Question: Can anyone me figure out why I'm getting this error and spot my mistake here?
I read the error message but I can't spot the different data types? What am I missing?
'''
CREATE TABLE STAFF (
StaffLastname NVARCHAR(100) NOT NULL,
StaffFirstName NVARCHAR(100) NOT NULL,
StaffID NVARCHAR(100) NOT NULL,
PRIMARY KEY (StaffID)
);
CREATE TABLE WAREHOUSE(
WarehouseLocation NVARCHAR(100) NOT NULL,
PRIMARY KEY (WarehouseLocation)
);
CREATE TABLE CUSTOMER (
CustomerID NVARCHAR(50),
CustomerName NVARCHAR(100) NOT NULL,
CustomerAddress NVARCHAR(100) NOT NULL,
CustomerCity NVARCHAR(100) NOT NULL,
PRIMARY KEY (CustomerID)
);
CREATE TABLE COURSE (
CourseID NVARCHAR(25),
CourseName NVARCHAR(100) NOT NULL,
PRIMARY KEY (CourseID)
);
CREATE TABLE COURSE_OFFERING (
WarehouseLocation NVARCHAR(100) NOT NULL,
CourseID NVARCHAR(25) NOT NULL,
CourseDate DATE CHECK (LEN(CourseDate) = 8),
PRIMARY KEY (WarehouseLocation,CourseID,CourseDate),
FOREIGN KEY (CourseID) REFERENCES COURSE,
FOREIGN KEY (WarehouseLocation) REFERENCES WAREHOUSE
);
CREATE TABLE BOOKING (
CustomerID NVARCHAR(50) NOT NULL,
WarehouseLocation NVARCHAR(100) NOT NULL,
CourseID NVARCHAR(25) NOT NULL,
CourseDate DATE CHECK (LEN(CourseDate) = 8),
BookingDate DATE CHECK (LEN(BookingDate) = 8),
PaymentAmount MONEY CHECK (PaymentAmount > 0) NOT NULL,
Review NVARCHAR(100) NULL,
PRIMARY KEY (CustomerID, WarehouseLocation, CourseID, CourseDate),
FOREIGN KEY (WarehouseLocation, CourseID, CourseDate) REFERENCES COURSE_OFFERING,
FOREIGN KEY (CustomerID) REFERENCES CUSTOMER
);
CREATE TABLE STAFF_ALLOCATION (
StaffID NVARCHAR(100) NOT NULL,
CourseDate DATE CHECK (LEN(CourseDate) = 8),
WarehouseLocation NVARCHAR(100) NOT NULL,
CourseID NVARCHAR(25) NOT NULL,
PRIMARY KEY (StaffID, CourseDate, CourseID, WarehouseLocation),
FOREIGN KEY (StaffID) REFERENCES STAFF,
FOREIGN KEY (CourseDate, WarehouseLocation, CourseID) REFERENCES COURSE_OFFERING
);
ERROR MSG - - -- - - - - - - - - - -
'''
> (1 row affected)
Msg 1778, Level 16, State 0, Line 65 Column 'COURSE_OFFERING.WarehouseLocation' is not the same data type as
referencing column 'STAFF_ALLOCATION.CourseDate' in foreign key
'FK__STAFF_ALLOCATION__5D60DB10'.Msg 1750, Level 16, State 1, Line 65 Could not create constraint or
index. See previous errors.

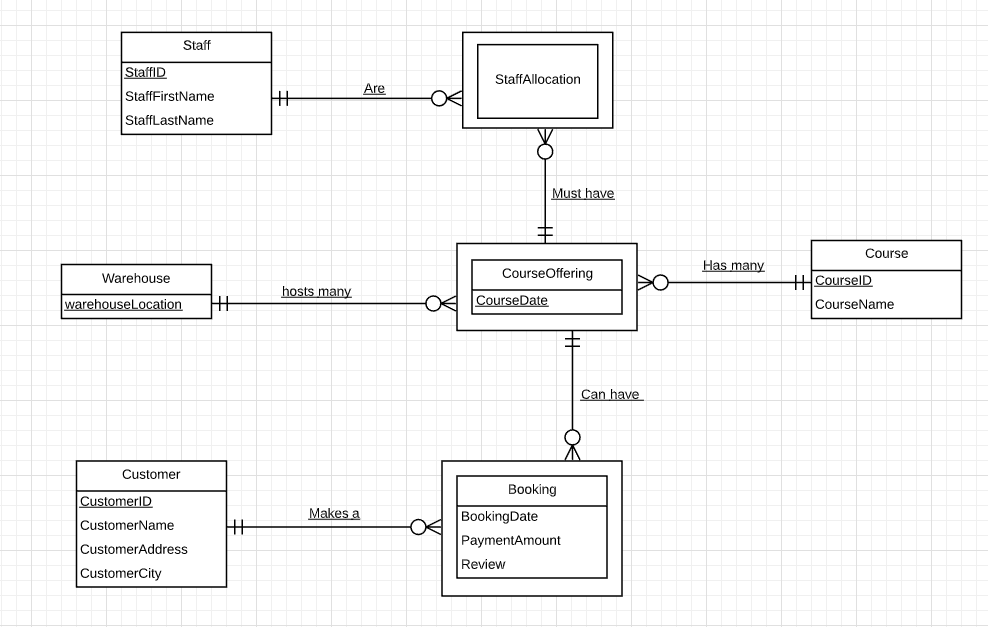
Answer: In your last table you have a foreign key that has 3 columns with this order of data type's:
DATE, NVARCHAR, NVARCHAR
and they reference to a table that has 3 columns with this order of data type's:
NVARCHAR, NVARCHAR, DATE
If you change your last table to this:
'''
CREATE TABLE STAFF_ALLOCATION (
StaffID NVARCHAR(100) NOT NULL,
CourseDate DATE CHECK (LEN(CourseDate) = 8),
WarehouseLocation NVARCHAR(100) NOT NULL,
CourseID NVARCHAR(25) NOT NULL,
PRIMARY KEY (StaffID, CourseDate, CourseID, WarehouseLocation),
FOREIGN KEY (StaffID) REFERENCES STAFF,
FOREIGN KEY (WarehouseLocation, CourseID, CourseDate) REFERENCES COURSE_OFFERING
'''
All will be fine as it is in this <URL>